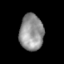
Tissue: skin
Cell type: Epithelial cells
Senescence score: 0.2837
Nuclear area (px): 846
Mean DAPI intensity: 146.502